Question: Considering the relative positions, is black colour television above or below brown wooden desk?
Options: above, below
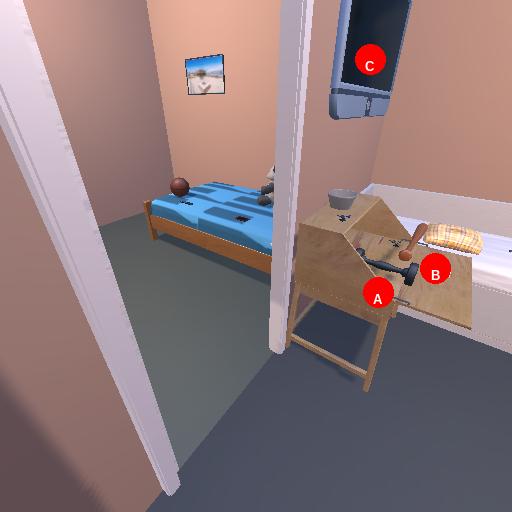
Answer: above